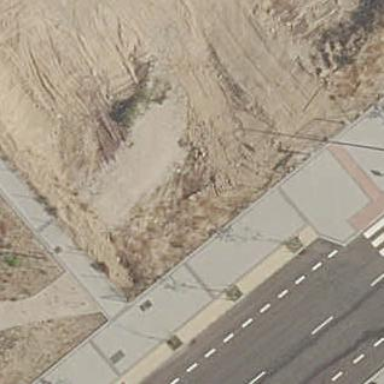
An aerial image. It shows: Part of building.